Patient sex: F
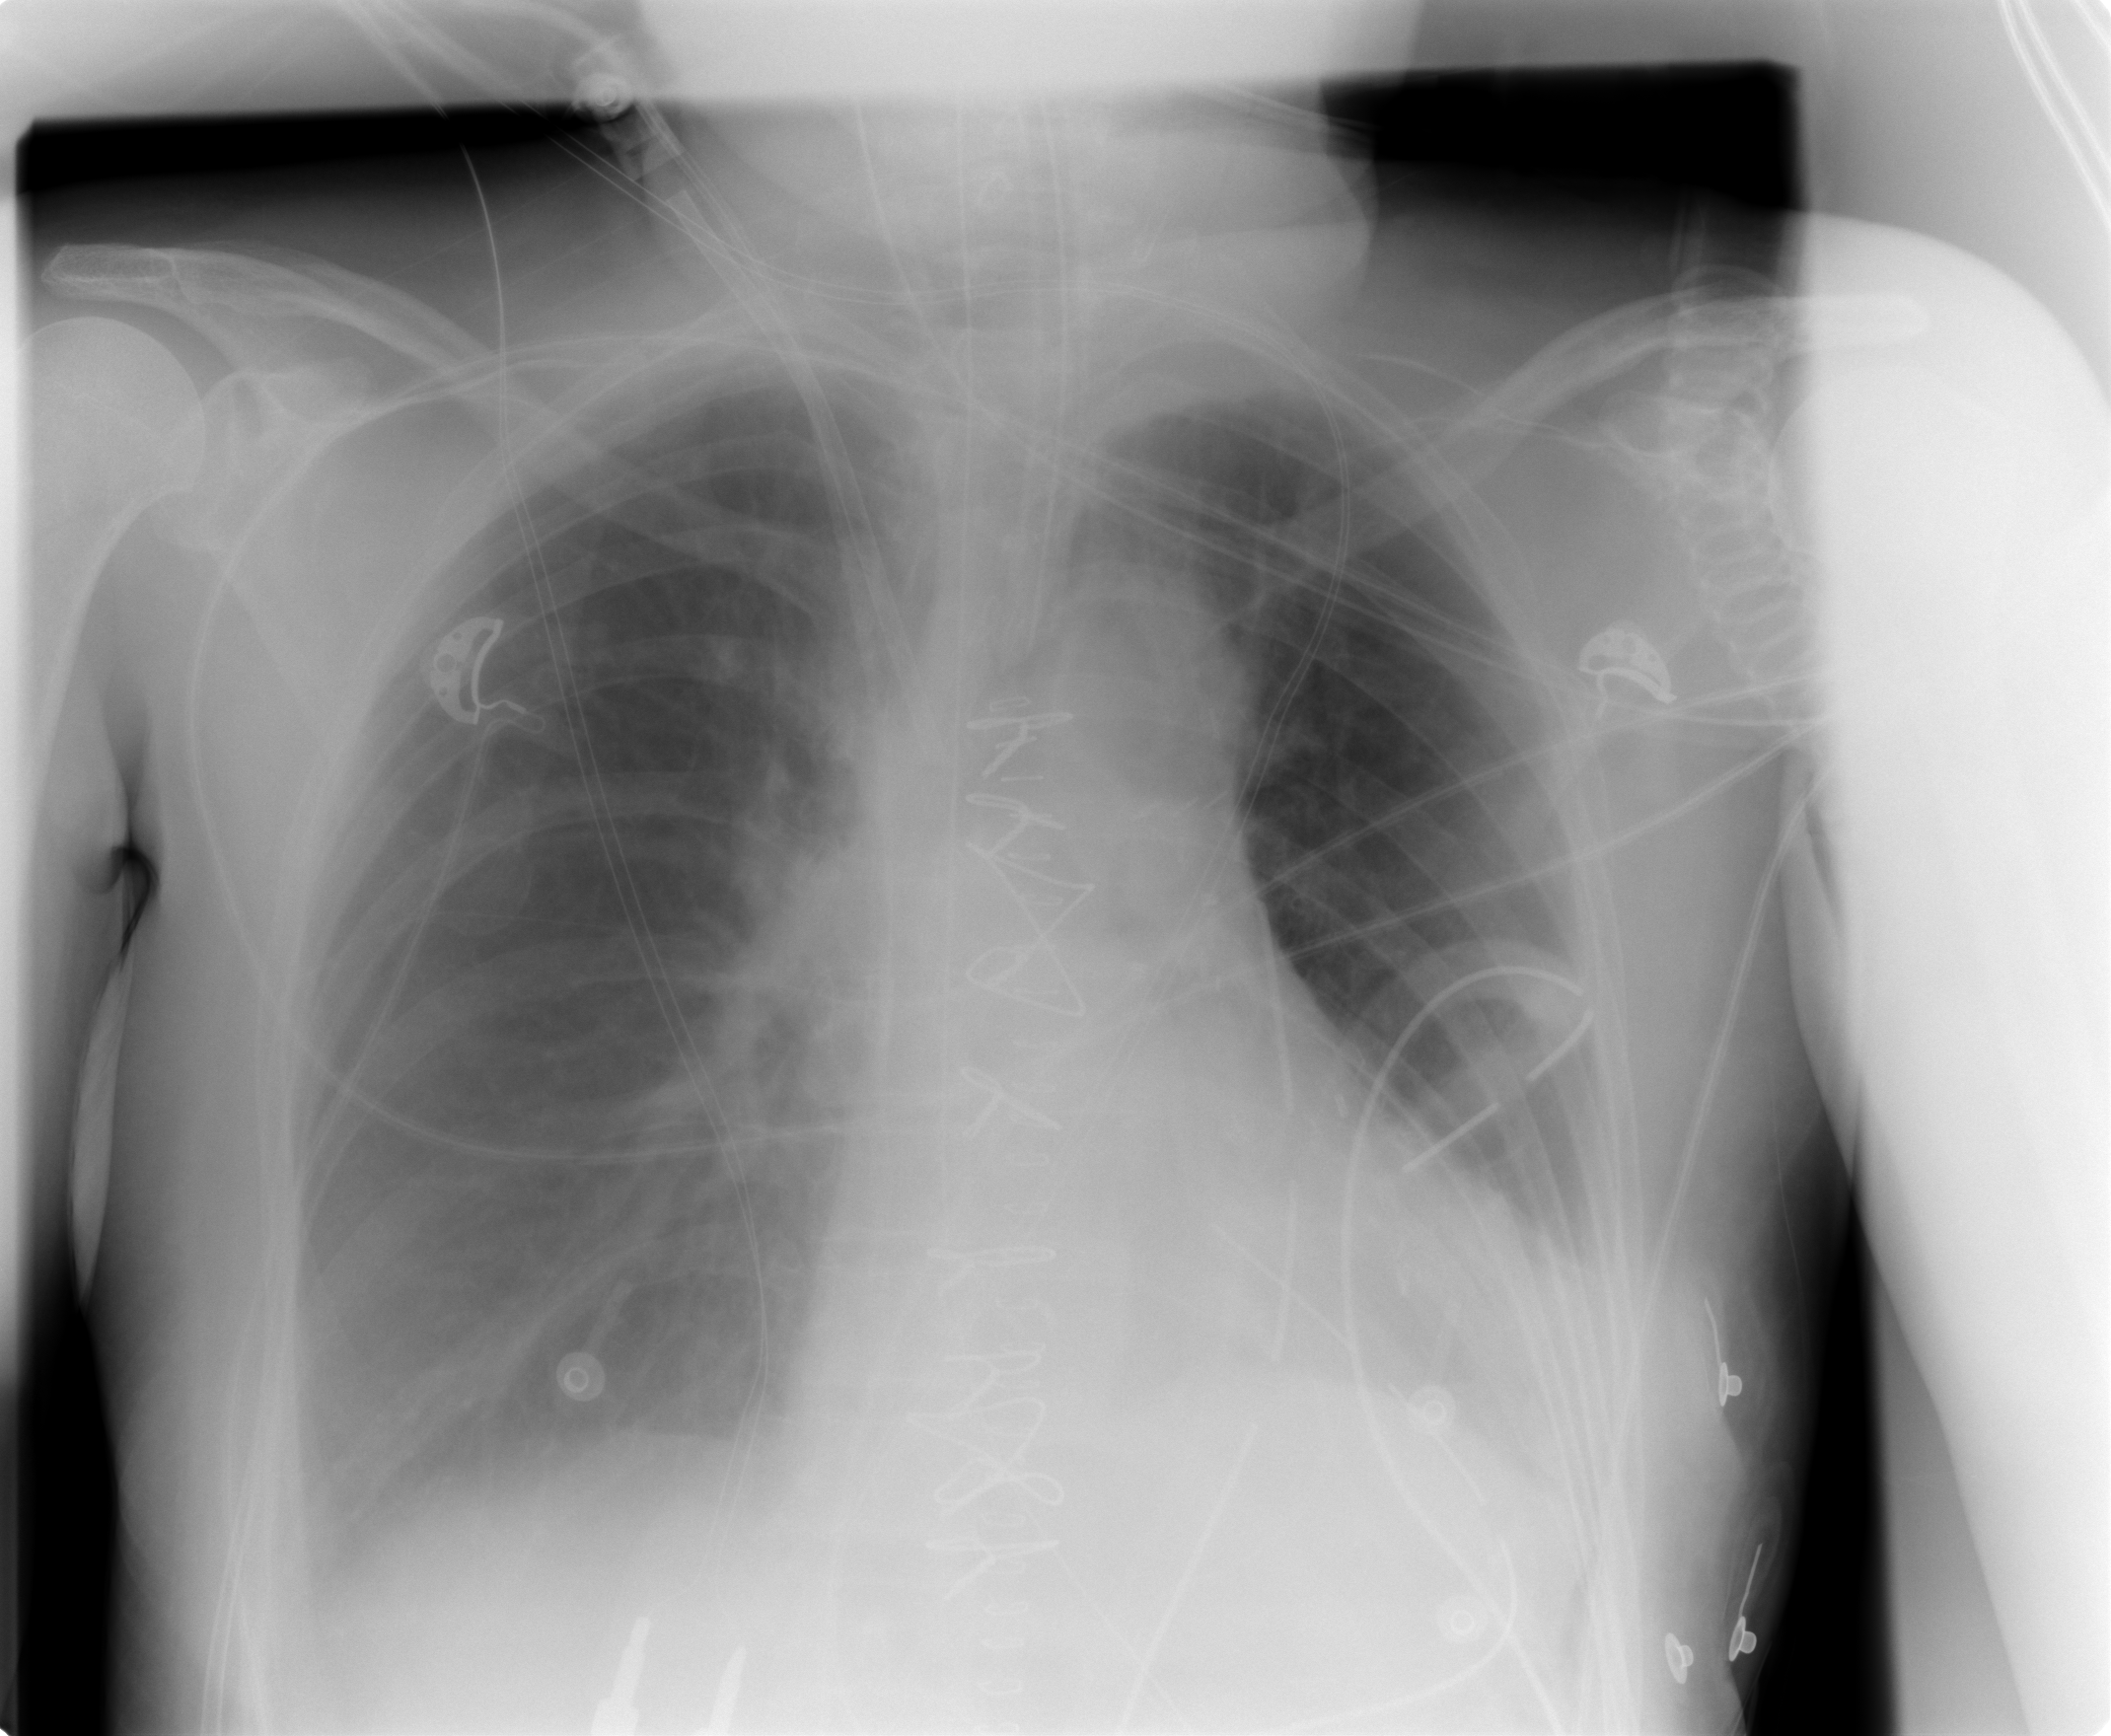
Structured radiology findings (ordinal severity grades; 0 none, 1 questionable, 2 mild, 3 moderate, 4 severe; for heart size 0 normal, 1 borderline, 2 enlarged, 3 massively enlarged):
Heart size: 0
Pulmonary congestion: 0
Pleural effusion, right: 1
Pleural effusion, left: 2
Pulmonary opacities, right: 0
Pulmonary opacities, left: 0
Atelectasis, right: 0
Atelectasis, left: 2